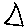
Label: triangle